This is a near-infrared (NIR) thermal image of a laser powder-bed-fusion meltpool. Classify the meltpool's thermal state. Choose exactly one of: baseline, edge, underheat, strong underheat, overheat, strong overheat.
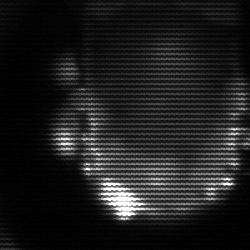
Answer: baseline